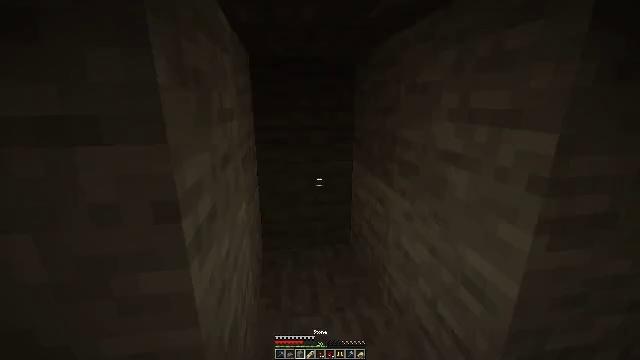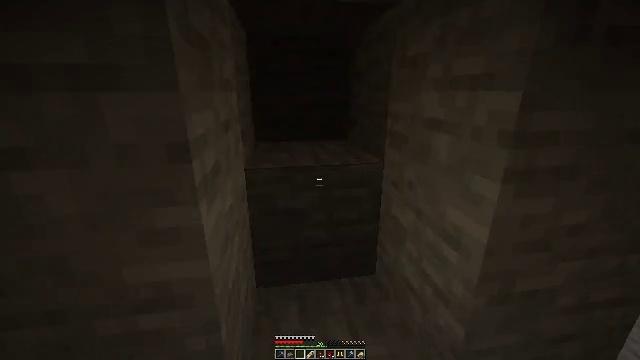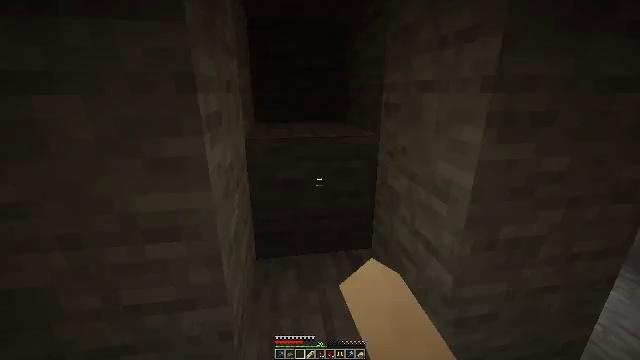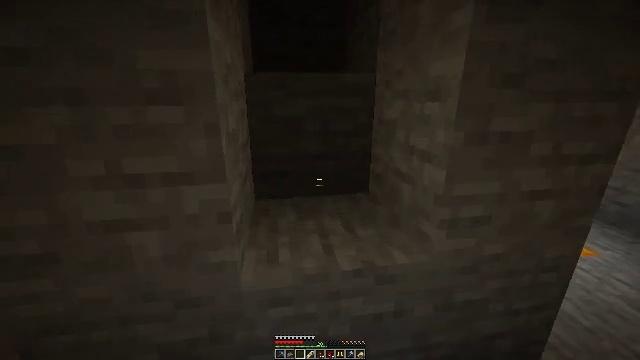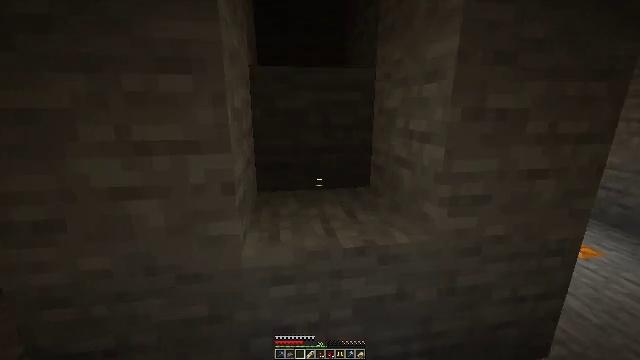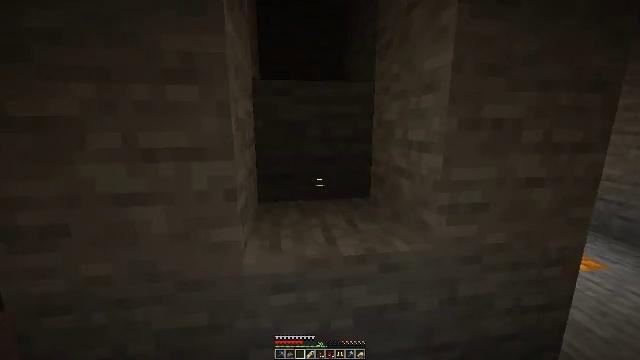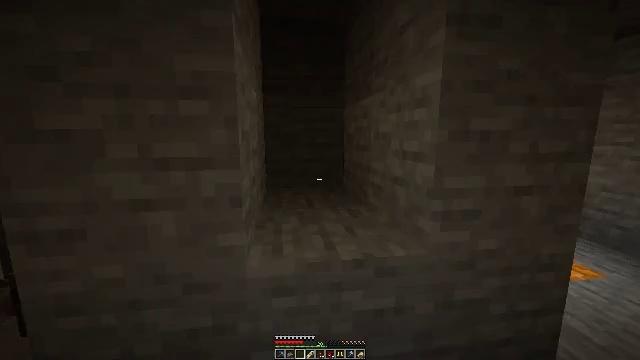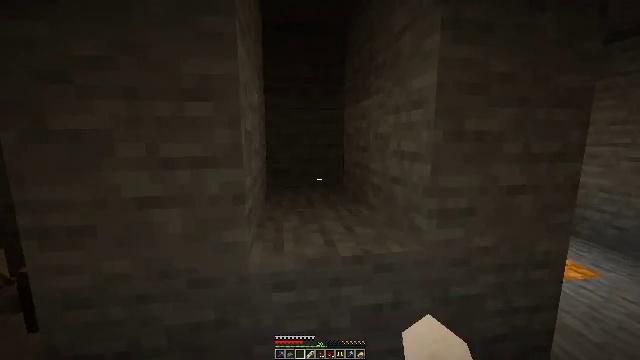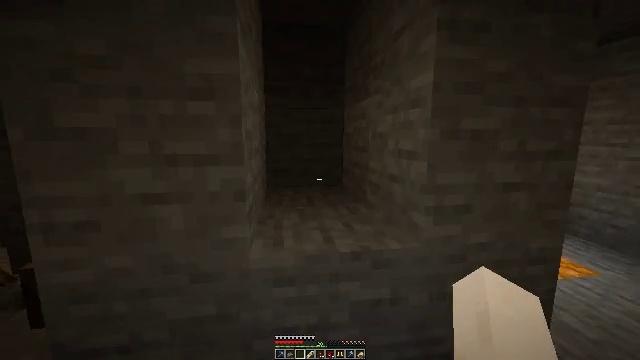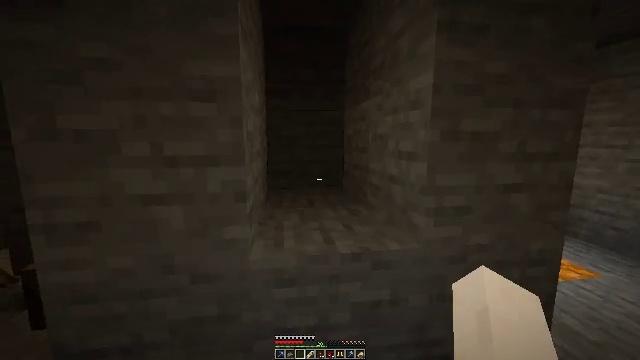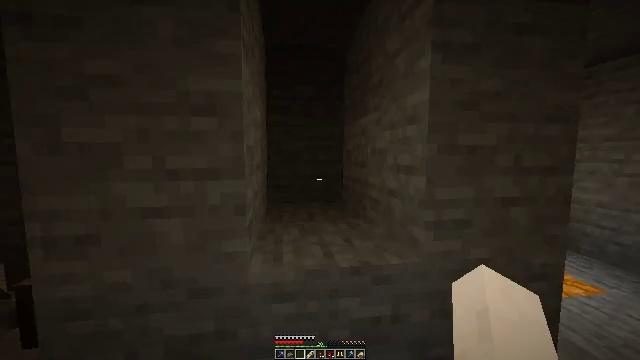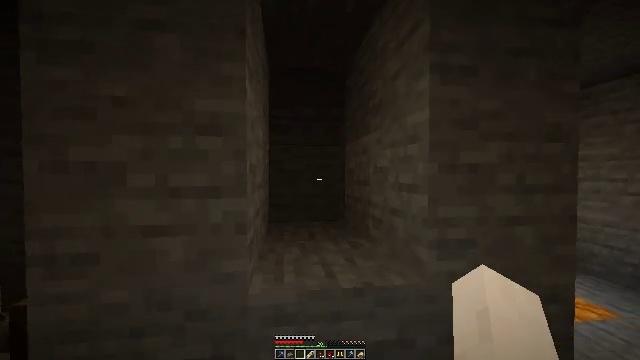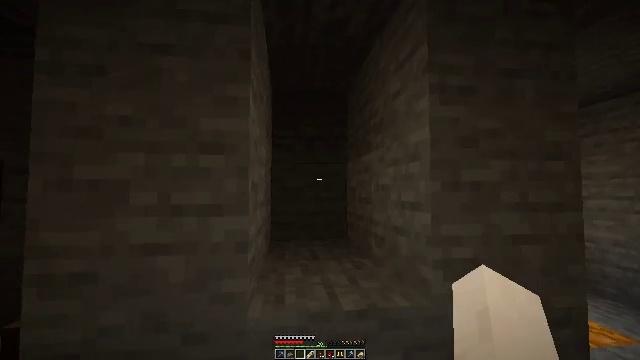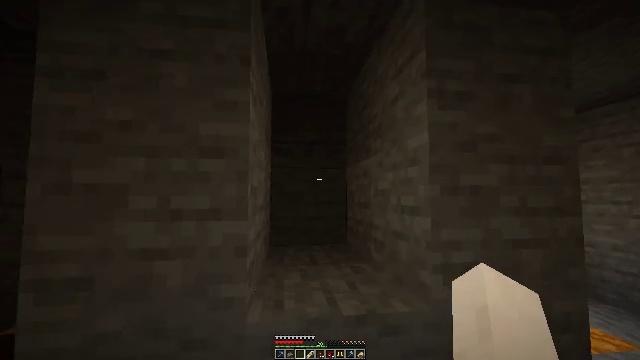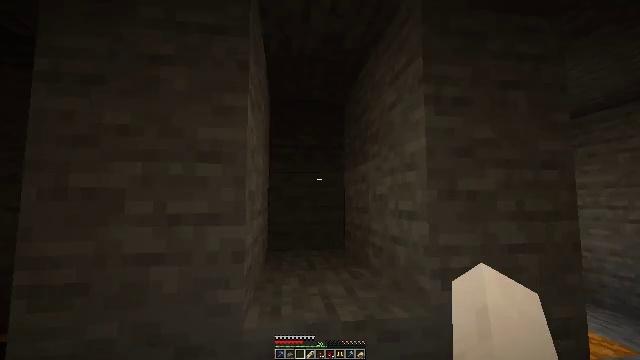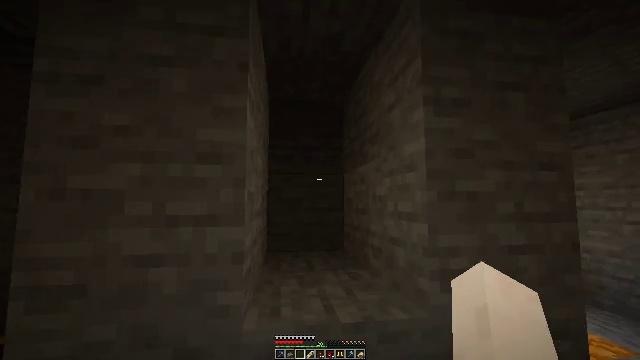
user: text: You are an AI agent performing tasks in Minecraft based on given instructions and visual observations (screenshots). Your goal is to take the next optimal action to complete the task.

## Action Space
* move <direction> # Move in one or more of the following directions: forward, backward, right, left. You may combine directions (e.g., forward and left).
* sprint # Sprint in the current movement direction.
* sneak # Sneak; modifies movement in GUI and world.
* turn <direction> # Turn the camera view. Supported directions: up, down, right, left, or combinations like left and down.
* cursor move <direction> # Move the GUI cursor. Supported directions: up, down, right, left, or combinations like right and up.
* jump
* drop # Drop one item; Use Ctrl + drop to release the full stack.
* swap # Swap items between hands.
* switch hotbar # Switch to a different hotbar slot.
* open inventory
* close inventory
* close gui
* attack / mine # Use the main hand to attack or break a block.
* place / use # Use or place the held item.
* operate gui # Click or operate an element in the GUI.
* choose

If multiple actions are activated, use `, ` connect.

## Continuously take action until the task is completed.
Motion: motion action
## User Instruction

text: Mine the brown mushroom from the ground.
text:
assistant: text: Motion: move back, turn down, use / place
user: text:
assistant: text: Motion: use / place
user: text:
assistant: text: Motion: use / place
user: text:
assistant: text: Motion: turn up, use / place
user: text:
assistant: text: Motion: turn up
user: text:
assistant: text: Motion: turn up
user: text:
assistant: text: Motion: no_op
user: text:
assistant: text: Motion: no_op
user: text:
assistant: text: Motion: no_op
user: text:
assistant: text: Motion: turn up
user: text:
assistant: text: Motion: turn up
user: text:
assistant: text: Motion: turn up
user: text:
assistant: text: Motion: turn up
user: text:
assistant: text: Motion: turn up
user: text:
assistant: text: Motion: no_op
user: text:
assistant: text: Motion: no_op
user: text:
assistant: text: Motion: no_op
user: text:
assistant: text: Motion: no_op
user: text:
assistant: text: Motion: turn left and down
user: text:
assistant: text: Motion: turn down
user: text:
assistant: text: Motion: no_op
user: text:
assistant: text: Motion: turn down
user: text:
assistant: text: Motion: no_op
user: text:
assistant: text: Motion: turn right and down
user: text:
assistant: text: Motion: turn right and down
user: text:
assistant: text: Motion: turn down
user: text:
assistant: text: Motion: turn left and down
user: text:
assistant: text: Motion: turn left and down
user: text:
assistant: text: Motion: turn left
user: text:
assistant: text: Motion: move forward